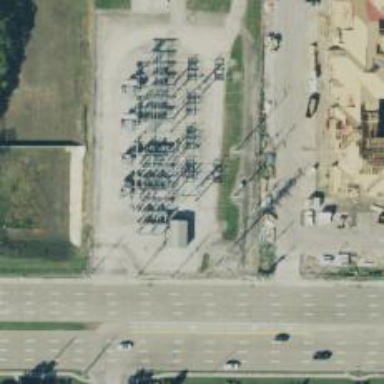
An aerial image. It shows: Switch used for power control.